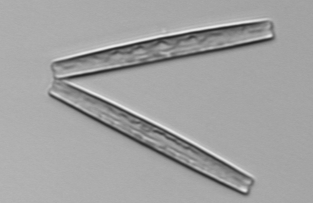
Label: Thalassionema